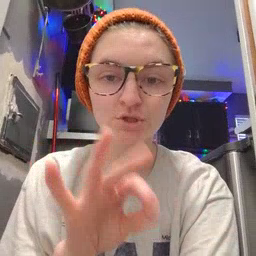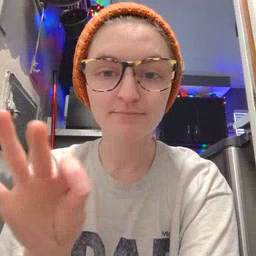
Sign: frenchfries